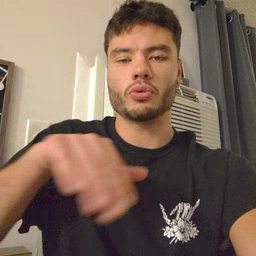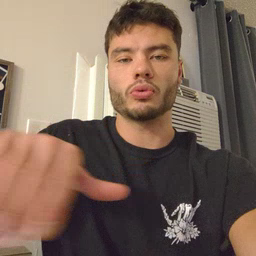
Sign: pool